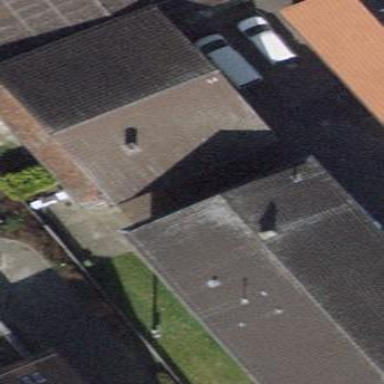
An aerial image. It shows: View of roof of building.